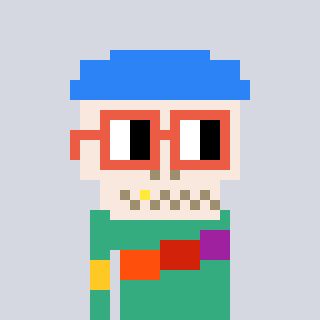
a pixel art character with square orange glasses, a skeleton-hat-shaped head and a teal-colored body on a cool background